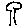
Label: tree